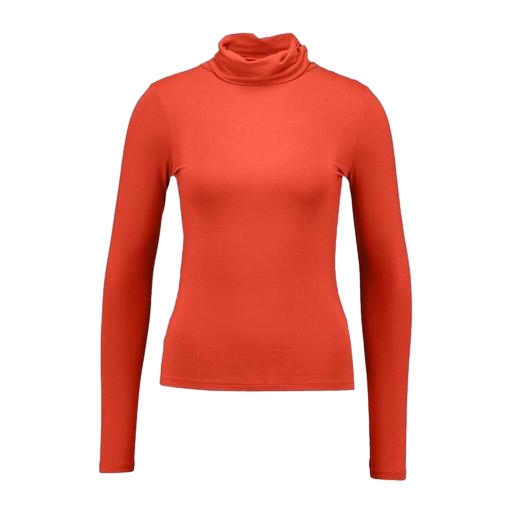
multicolor vero moda rust high neck blouse, red turtle neck, high-neck top, white background